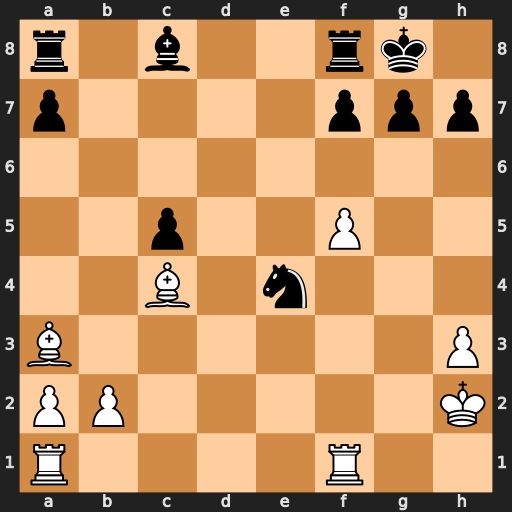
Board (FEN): r1b2rk1/p4ppp/8/2p2P2/2B1n3/B6P/PP5K/R4R2
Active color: w
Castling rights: -
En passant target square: -
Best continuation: Bd5 Rb8 Bxe4